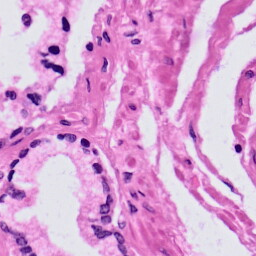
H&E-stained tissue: Prostate